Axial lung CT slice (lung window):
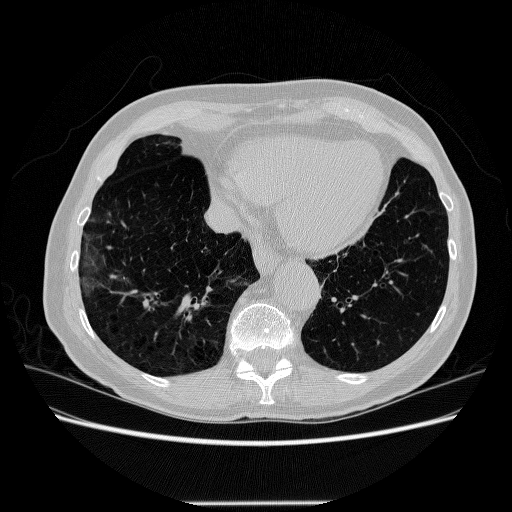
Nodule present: no